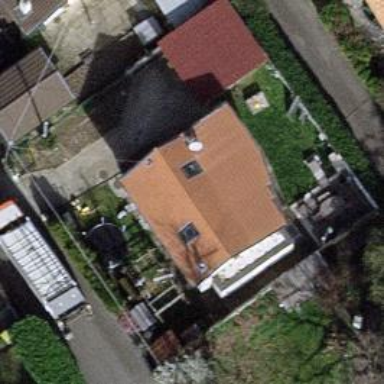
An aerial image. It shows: Garden enclosed by fence.